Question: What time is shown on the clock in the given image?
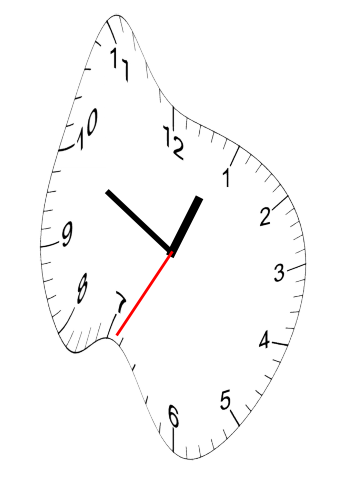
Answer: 12:49:35